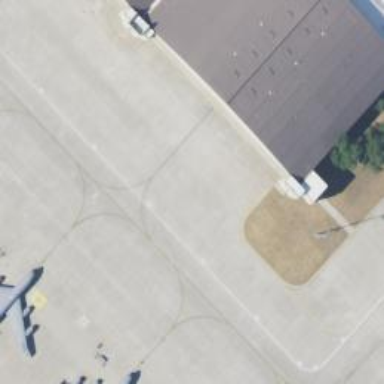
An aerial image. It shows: Image of taxiway at airport.